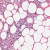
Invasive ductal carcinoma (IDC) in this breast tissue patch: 0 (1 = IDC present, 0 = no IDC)